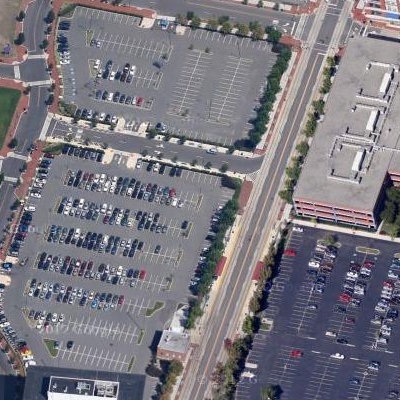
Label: Parking